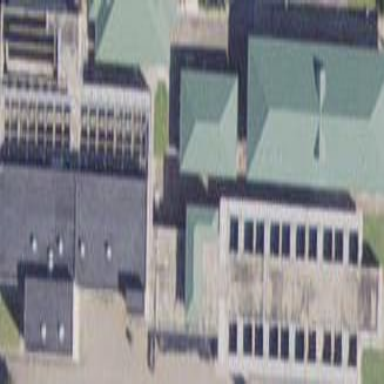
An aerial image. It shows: Building.